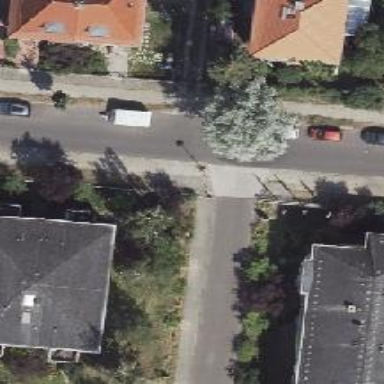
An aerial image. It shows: Residential road with asphalt surface and sidewalks on both sides. There is parallel parking on the left side of the road. The sidewalks have sett surface.